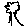
Label: tree